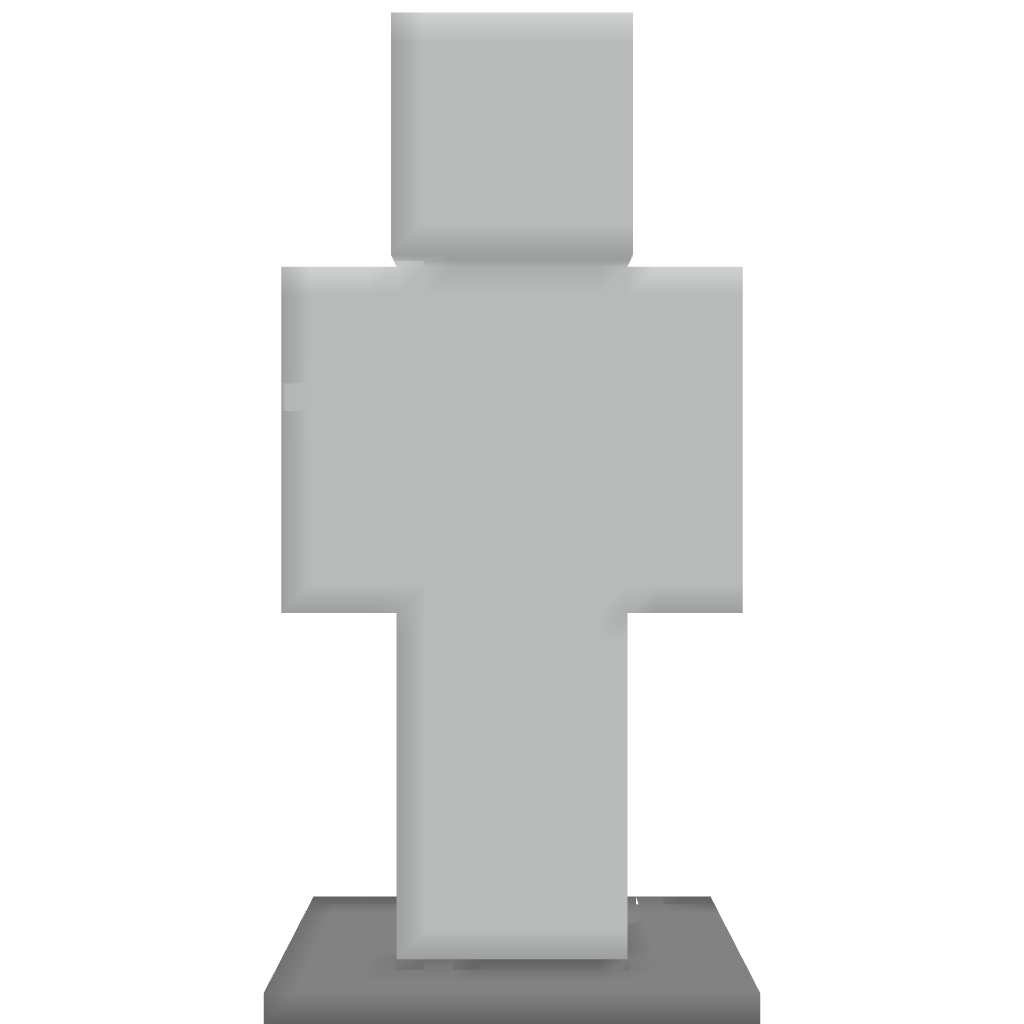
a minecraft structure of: Blank Skin